Current action and preconditions to check: trajectory_clear

Your task: For each precondition in the list above, predict whether it will hold at this action.

Consider the current scene as observed from the mobile robot's camera, and analyze the predicted future states of all dynamic agents (e.g., people, animals, vehicles, or any moving entities) within the NEXT SECOND.

IMPORTANT: Only answer "very likely" if you are absolutely certain—based on strong, clear evidence—that a dynamic agent will violate the precondition in the predicted future state. Do NOT answer "very likely" for unlikely, ambiguous, or low-probability risks.

Ask yourself for each precondition: Is there a high probability, with clear and convincing evidence, that the predicted future states of any dynamic agent will interfere with the predicted future state of the currently executing action within the NEXT SECOND, causing that precondition to fail?

Assess the risk level based on these predictions. Use "likely" or "very likely" if motions create a clear risk of interference.

Use "neutral" or "improbable" if agents are nearby but their predicted paths are clearly diverging or non-conflicting.

Failure Risk Categories: "very improbable", "improbable", "neutral", "likely", "very likely"

Answer Format: Output ONLY the probability_of_failure value from these categories: "very improbable", "improbable", "neutral", "likely", "very likely"

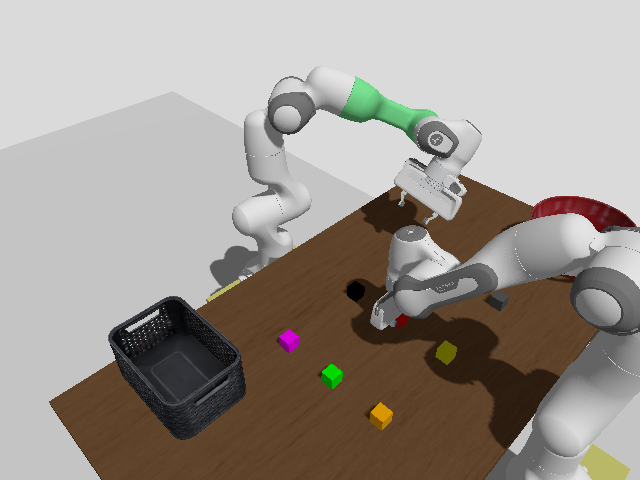

Answer: very improbable